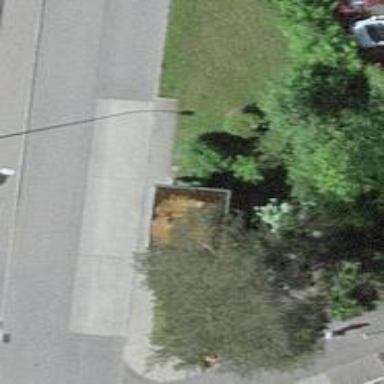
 serving as platform for public transportation."